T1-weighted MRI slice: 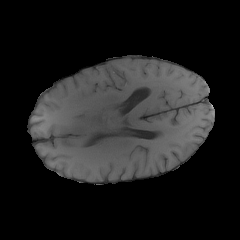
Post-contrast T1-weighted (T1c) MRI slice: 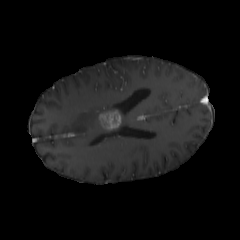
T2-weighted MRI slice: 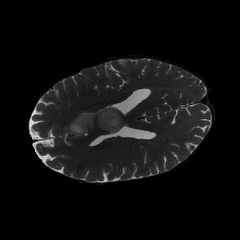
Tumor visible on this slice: yes